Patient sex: M
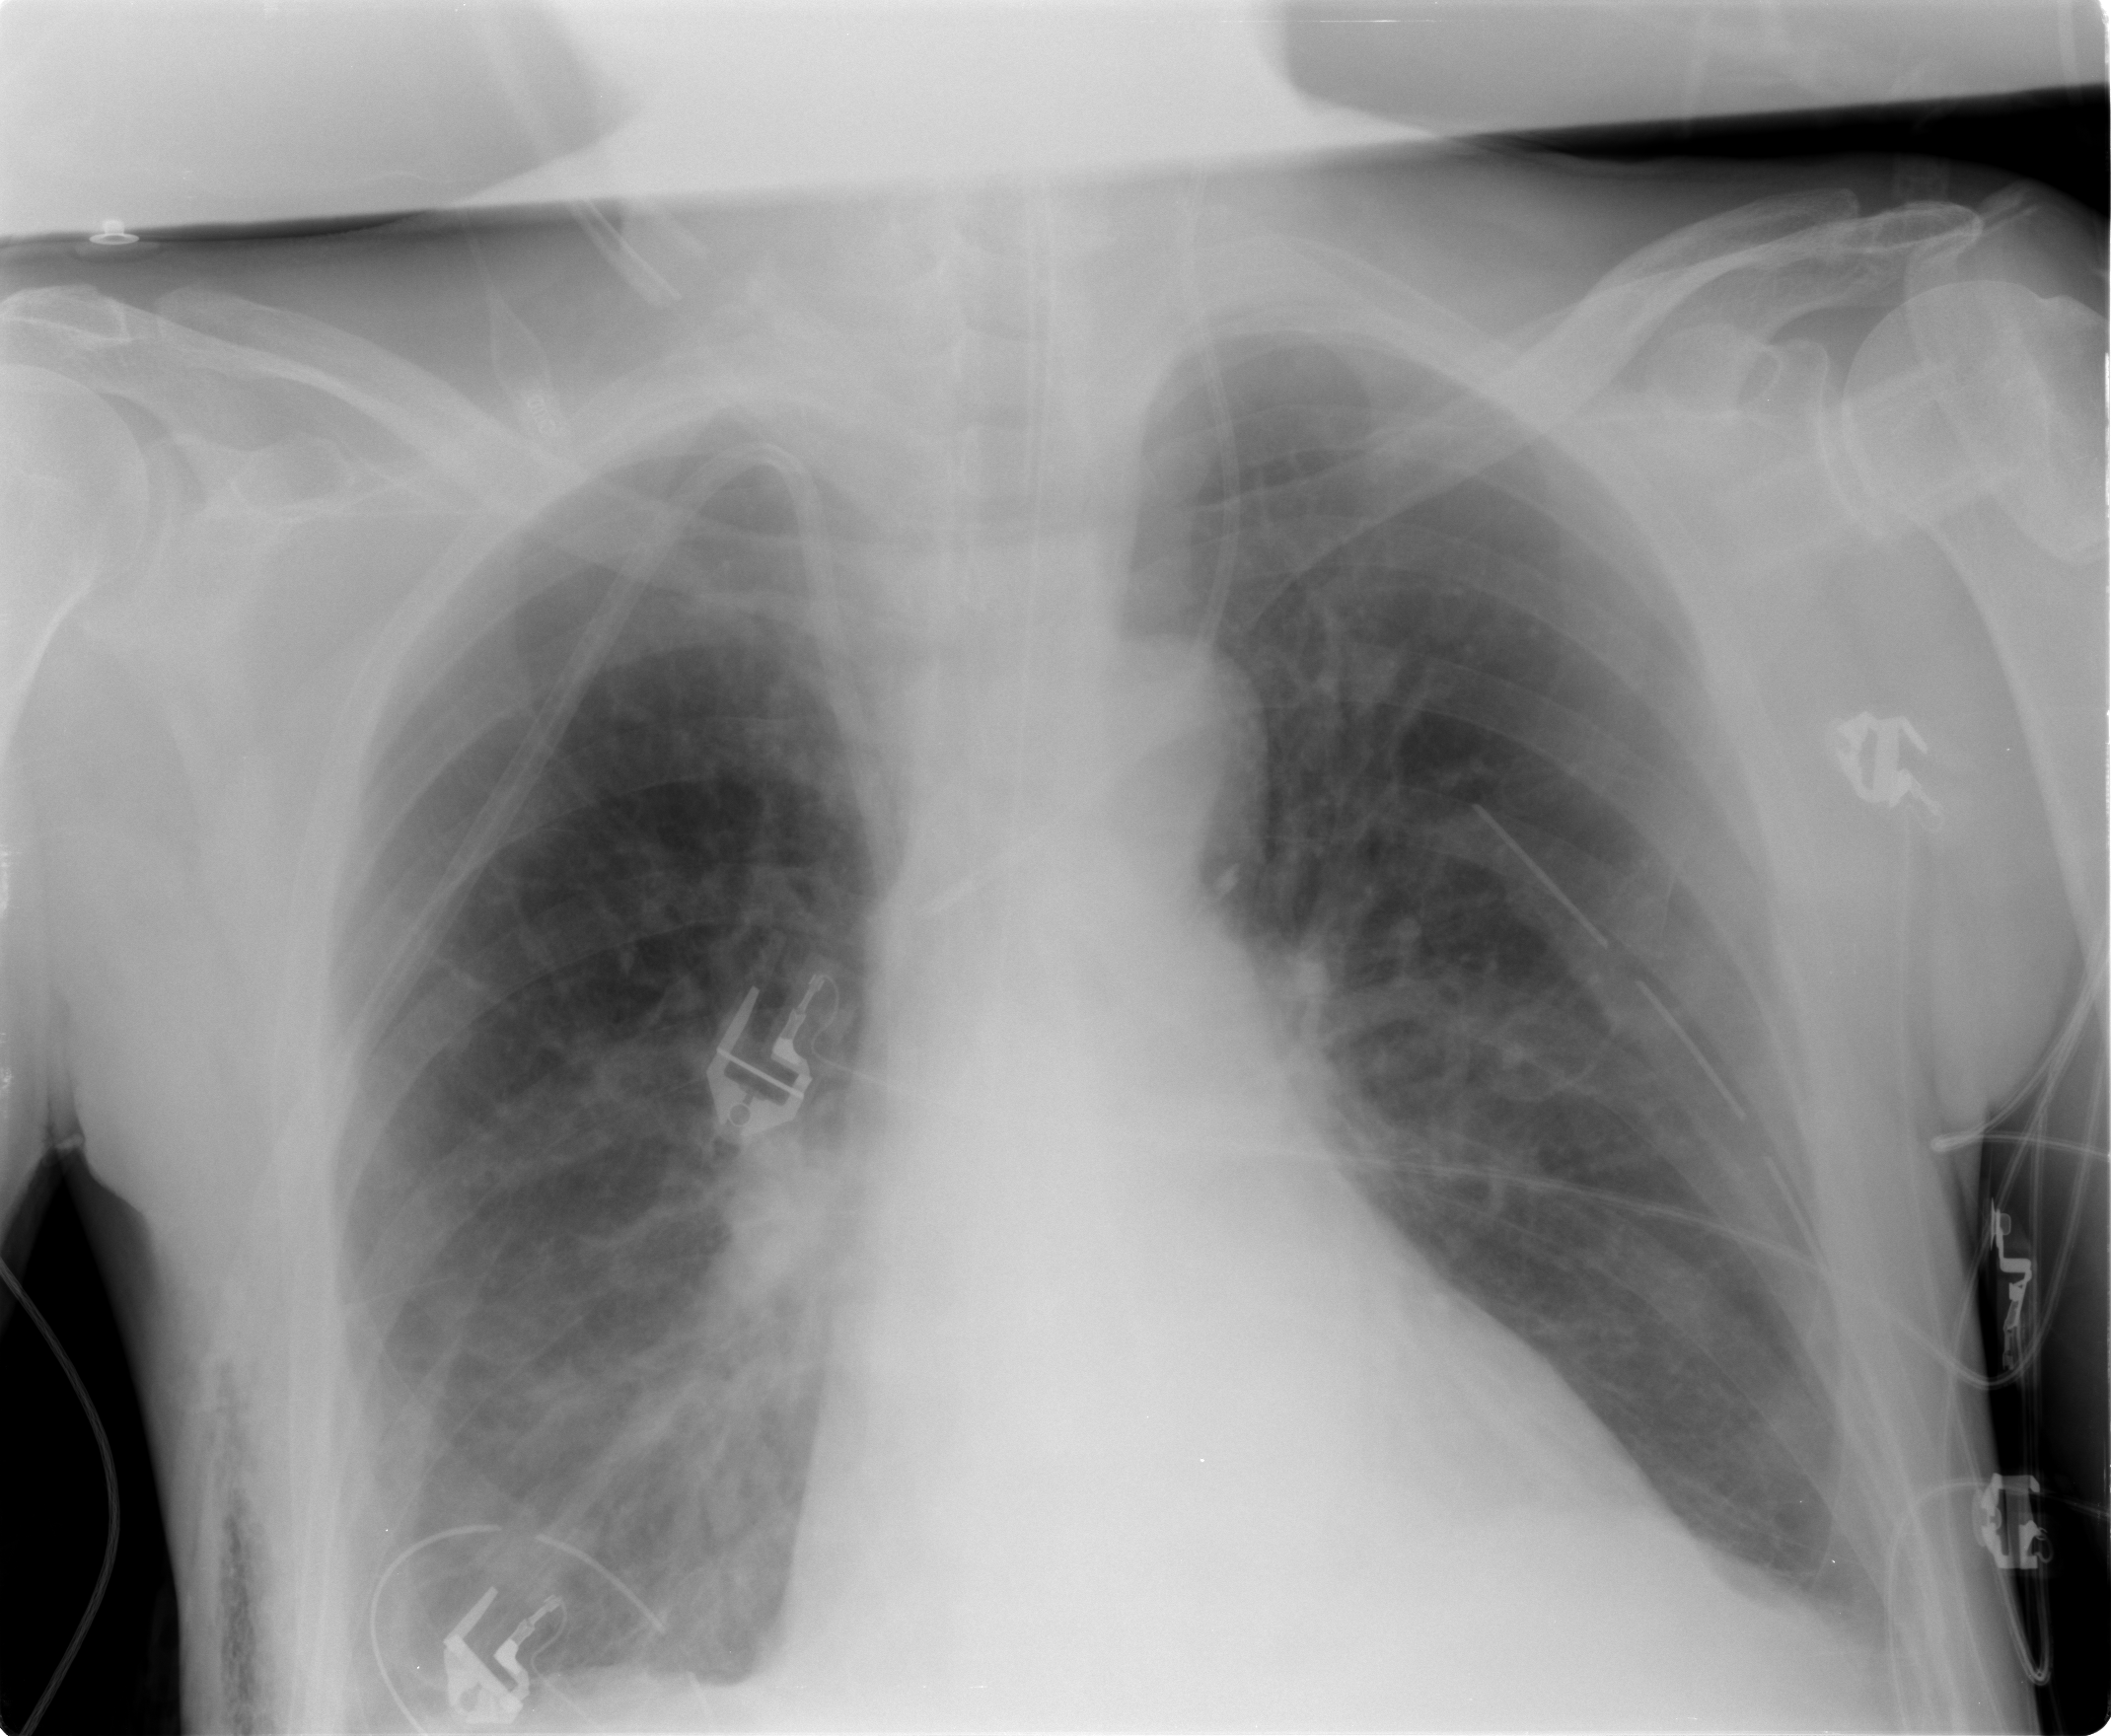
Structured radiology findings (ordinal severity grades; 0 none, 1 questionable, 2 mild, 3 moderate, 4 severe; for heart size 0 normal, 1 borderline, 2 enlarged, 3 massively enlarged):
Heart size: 0
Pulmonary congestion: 0
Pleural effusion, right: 0
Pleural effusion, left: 2
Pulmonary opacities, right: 2
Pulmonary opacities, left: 0
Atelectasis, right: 0
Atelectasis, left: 0